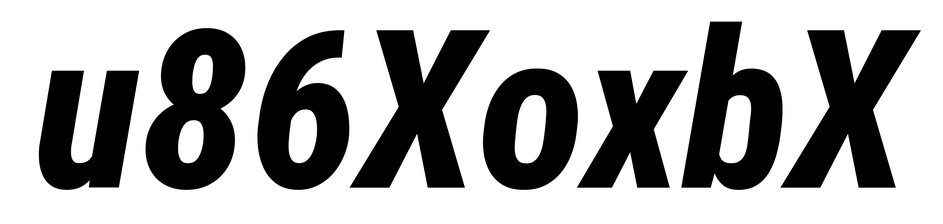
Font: Roboto-Italic_Condensed_ExtraBold_Italic